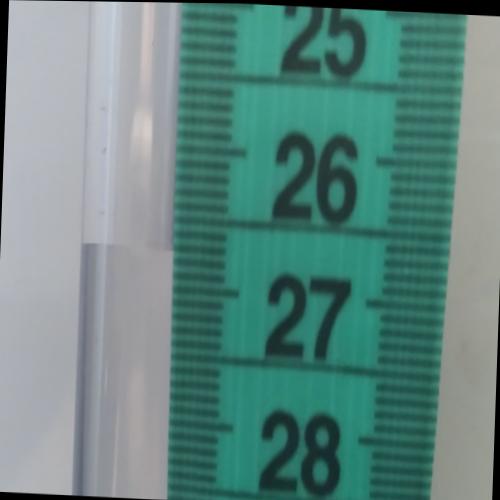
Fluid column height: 26.7 cm